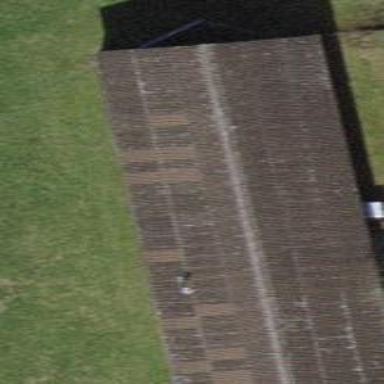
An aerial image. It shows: Gabled roof on farm auxiliary building.